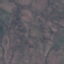
Label: HerbaceousVegetation